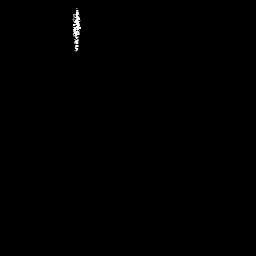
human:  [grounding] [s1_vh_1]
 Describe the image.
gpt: In the satellite image, there is  <ref>1 medium ship </ref> <box>[[26, 0, 33, 20, 0]]</box> located at top.